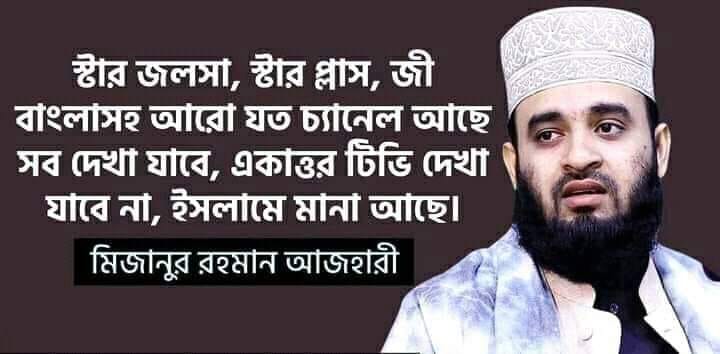
Caption: ষ্টার জলসা , ষ্টার প্লাস , জী বাংলাসহ আরো যত চ্যানেল আছে সব দেখা যাবে , একাত্তর টিভি দেখা যাবে না , ইসলামে মানা আছে ।   মিজানুর রহমান আজহারী
Label: hate